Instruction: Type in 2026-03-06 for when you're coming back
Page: home
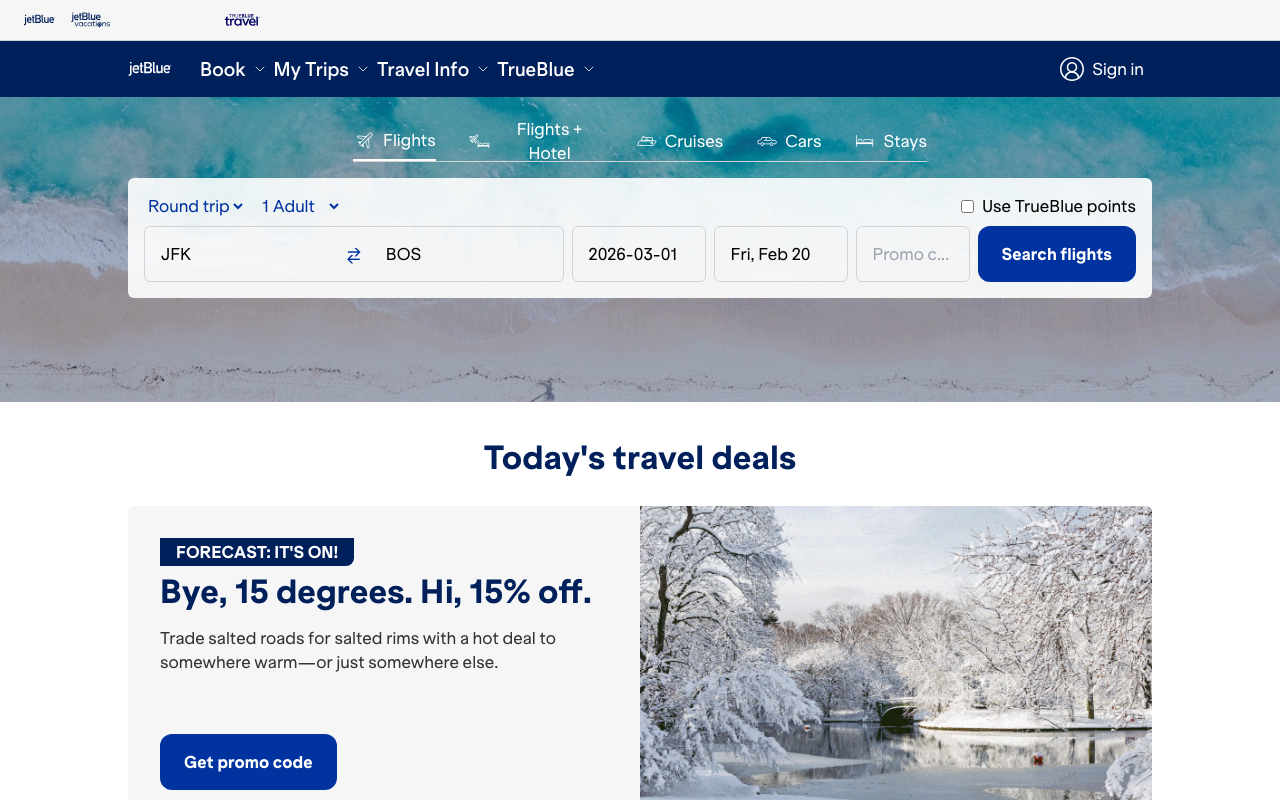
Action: type